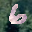
Label: 6